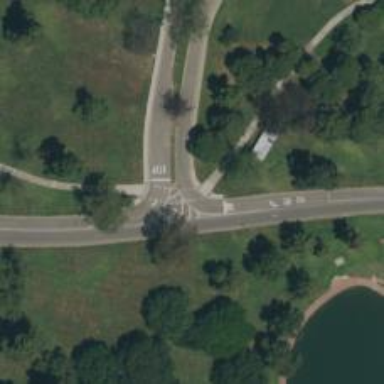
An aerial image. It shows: Marked road crossing.